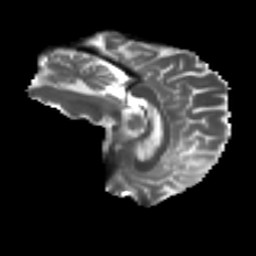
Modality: T2w
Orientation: sagittal
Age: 65
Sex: female
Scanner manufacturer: ge
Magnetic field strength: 3 T
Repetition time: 7.8 s
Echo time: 0.0606 s